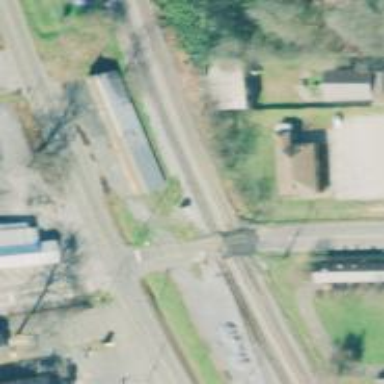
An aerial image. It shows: Level crossing with lights on the railway.